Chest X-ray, PA view. Patient: 40 years old, sex F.
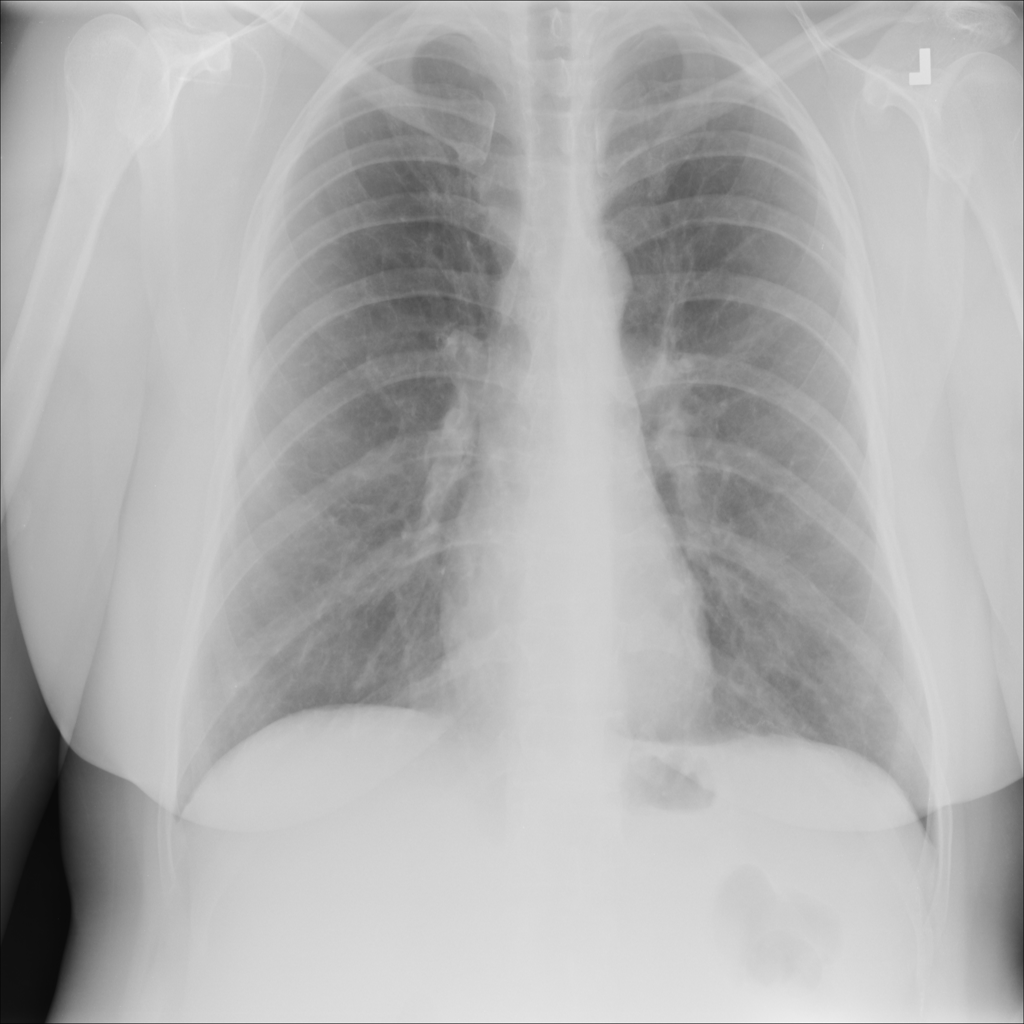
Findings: No Finding